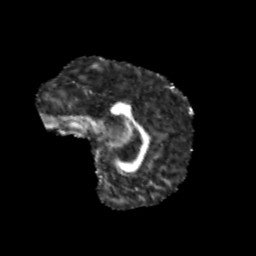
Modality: FA
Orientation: sagittal
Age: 12
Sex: male
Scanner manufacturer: siemens
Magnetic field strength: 3 T
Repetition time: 3.8 s
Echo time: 0.07 s